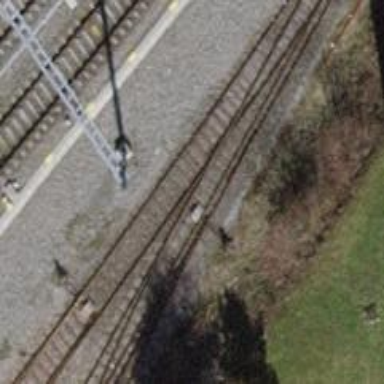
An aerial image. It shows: Single-track spur railway line.